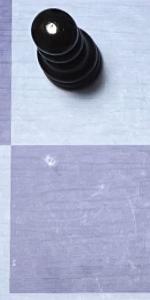
Label: Empty